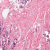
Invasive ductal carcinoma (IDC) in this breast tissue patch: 1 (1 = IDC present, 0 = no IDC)